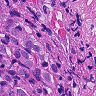
Metastatic tissue present: yes